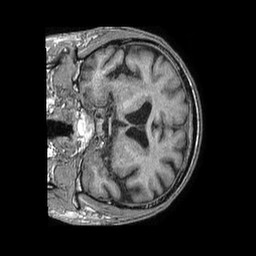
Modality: T1w
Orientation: coronal
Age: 59
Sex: male
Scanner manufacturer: philips
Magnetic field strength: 1.5 T
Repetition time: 0.007631 s
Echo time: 0.003471 s